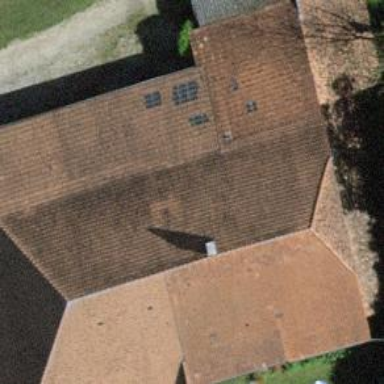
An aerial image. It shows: Farm building.